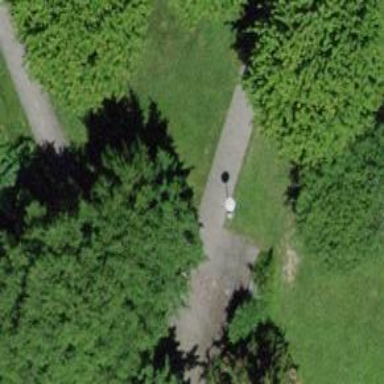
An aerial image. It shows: Bench.